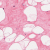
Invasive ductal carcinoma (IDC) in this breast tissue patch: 0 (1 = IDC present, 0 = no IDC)